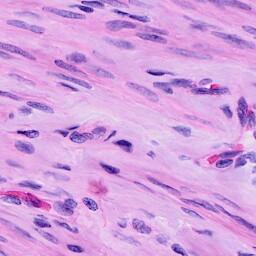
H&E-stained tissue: Ovarian